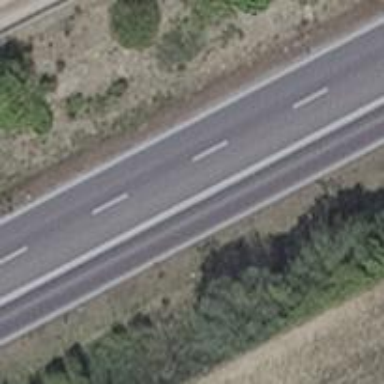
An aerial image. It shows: Asphalt trunk motorway.